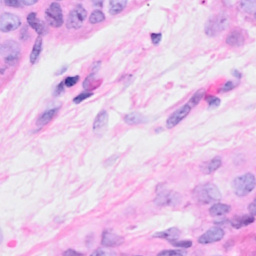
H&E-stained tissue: Breast